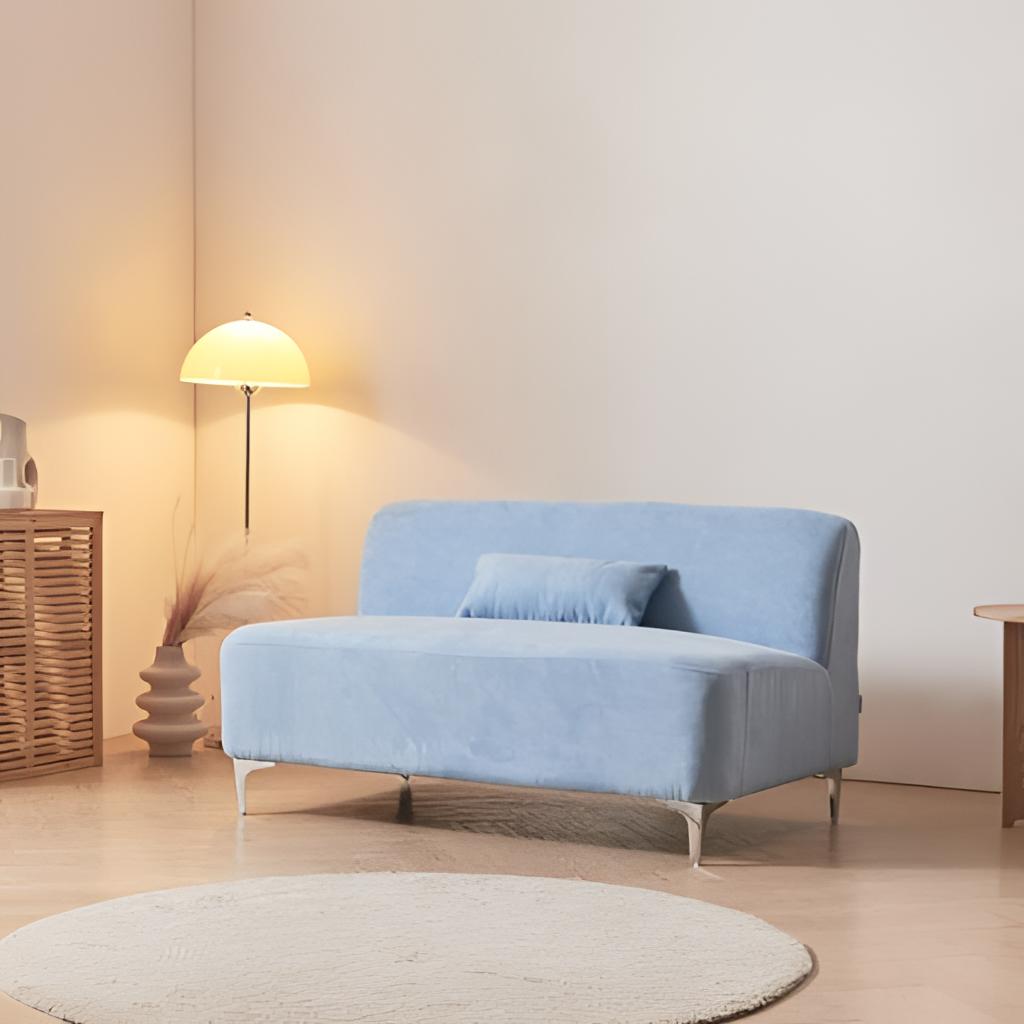
fabric sofa, living room, minimalist, beige wood flooring, with plank pattern, paint wallpaper, with solid pattern